Question: I had previously installed SQL Server 2005 and its management tools. Now I have installed SQL Server 2012 and Management studio 2012 along with it. I did not uninstall the previous SQL Server 2005 before installing the server 2012.
Now the problem is that the management studio 2012 is still using the old instance of server 2005, which is creating troubles while restoring database, whose backup was taken with Server 2012.

How do I change the instance version to use SQL Server 2012 in Management studio.
If there is something I am doing wrong, or if there is any alternative, please tell.
Thanks
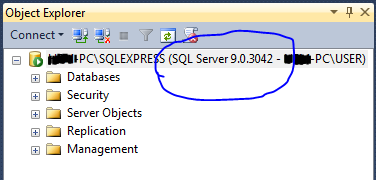
Answer: Found the solution.
Used '(LocalDb)11.0' as server name and it worked.